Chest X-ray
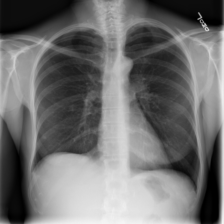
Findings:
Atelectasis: negative
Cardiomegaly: negative
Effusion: negative
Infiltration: negative
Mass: positive
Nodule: negative
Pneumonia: negative
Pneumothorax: negative
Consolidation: negative
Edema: negative
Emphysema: negative
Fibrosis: negative
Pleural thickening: negative
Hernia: negative